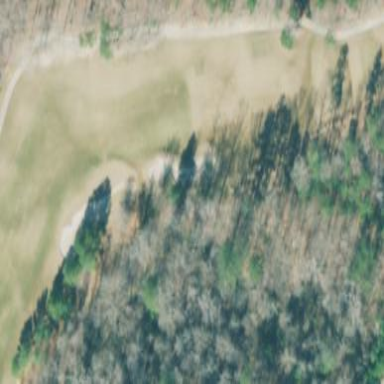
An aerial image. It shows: Rough area on grassy golf course.